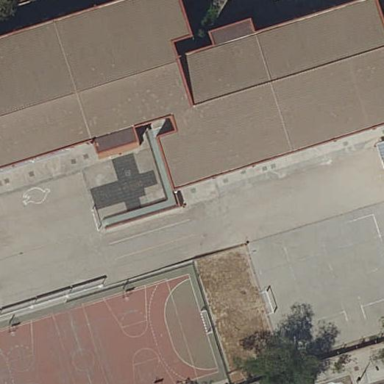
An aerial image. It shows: School.